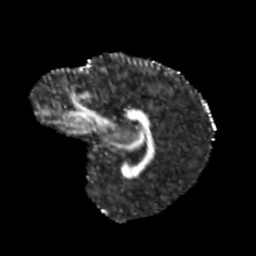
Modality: FA
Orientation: sagittal
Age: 9
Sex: male
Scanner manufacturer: siemens
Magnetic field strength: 3 T
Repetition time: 3.8 s
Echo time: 0.07 s